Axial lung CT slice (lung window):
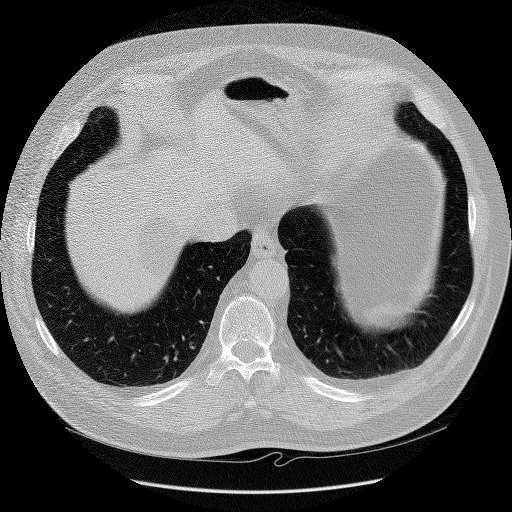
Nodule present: no